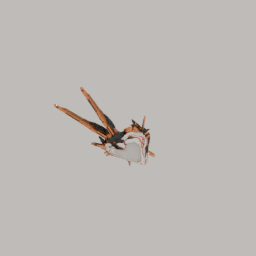
Label: mechanical